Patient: sex M, age 64
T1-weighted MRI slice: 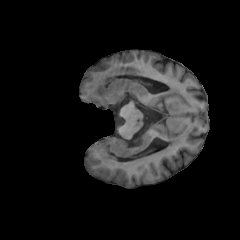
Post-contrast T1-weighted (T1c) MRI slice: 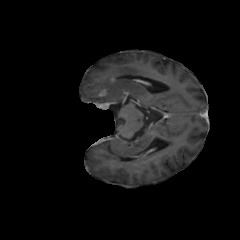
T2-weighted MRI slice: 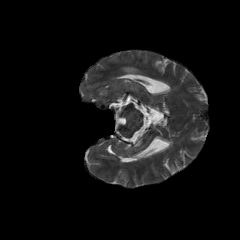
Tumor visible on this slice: yes
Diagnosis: Glioblastoma, IDH-wildtype
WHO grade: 4